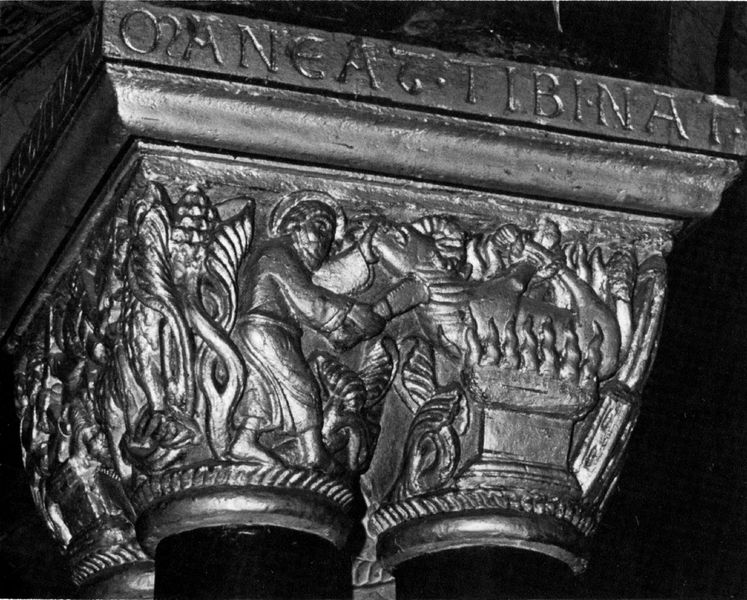
Titel: Onze Lieve Vrouwekerk, Kapitell
Standort: Maastricht (EU - NL)
Schlagwörter: säulen, mensch, silber, relief, wein, inschrift, foto, flammen, kapitell, romanik, latein